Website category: university
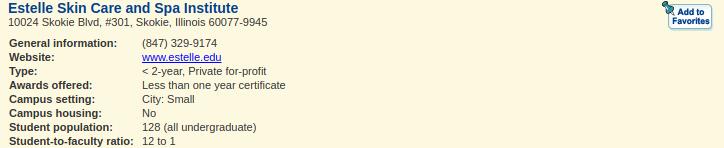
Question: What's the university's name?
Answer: Estelle Skin Care and Spa Institute

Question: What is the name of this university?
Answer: Estelle Skin Care and Spa Institute

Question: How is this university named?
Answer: Estelle Skin Care and Spa Institute

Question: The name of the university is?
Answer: Estelle Skin Care and Spa Institute

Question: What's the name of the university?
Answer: Estelle Skin Care and Spa Institute

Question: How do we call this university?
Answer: Estelle Skin Care and Spa Institute

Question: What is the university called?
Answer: Estelle Skin Care and Spa Institute

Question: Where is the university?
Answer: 10024 Skokie Blvd, #301, Skokie, Illinois 60077-9945

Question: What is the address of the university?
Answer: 10024 Skokie Blvd, #301, Skokie, Illinois 60077-9945

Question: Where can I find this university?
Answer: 10024 Skokie Blvd, #301, Skokie, Illinois 60077-9945

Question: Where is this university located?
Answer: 10024 Skokie Blvd, #301, Skokie, Illinois 60077-9945

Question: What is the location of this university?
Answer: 10024 Skokie Blvd, #301, Skokie, Illinois 60077-9945

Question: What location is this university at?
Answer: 10024 Skokie Blvd, #301, Skokie, Illinois 60077-9945

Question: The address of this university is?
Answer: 10024 Skokie Blvd, #301, Skokie, Illinois 60077-9945

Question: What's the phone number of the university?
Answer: (847) 329-9174

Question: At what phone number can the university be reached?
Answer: (847) 329-9174

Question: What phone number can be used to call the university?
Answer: (847) 329-9174

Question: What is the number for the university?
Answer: (847) 329-9174

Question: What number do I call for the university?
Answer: (847) 329-9174

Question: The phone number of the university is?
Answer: (847) 329-9174

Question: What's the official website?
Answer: www.estelle.edu

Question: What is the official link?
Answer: www.estelle.edu

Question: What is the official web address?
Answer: www.estelle.edu

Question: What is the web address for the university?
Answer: www.estelle.edu

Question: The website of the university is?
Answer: www.estelle.edu

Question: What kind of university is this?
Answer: < 2-year, Private for-profit

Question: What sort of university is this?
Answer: < 2-year, Private for-profit

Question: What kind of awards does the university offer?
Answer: Less than one year certificate

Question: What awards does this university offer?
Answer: Less than one year certificate

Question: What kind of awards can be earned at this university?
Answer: Less than one year certificate

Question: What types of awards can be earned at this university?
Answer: Less than one year certificate

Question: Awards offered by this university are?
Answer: Less than one year certificate

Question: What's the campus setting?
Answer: City: Small

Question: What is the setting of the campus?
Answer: City: Small

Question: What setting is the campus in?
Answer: City: Small

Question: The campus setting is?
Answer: City: Small

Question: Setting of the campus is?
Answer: City: Small

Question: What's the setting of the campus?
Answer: City: Small

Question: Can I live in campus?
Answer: No

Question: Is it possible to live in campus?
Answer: No

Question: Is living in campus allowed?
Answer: No

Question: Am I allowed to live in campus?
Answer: No

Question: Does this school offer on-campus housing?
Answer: No

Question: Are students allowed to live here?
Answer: No

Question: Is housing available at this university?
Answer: No

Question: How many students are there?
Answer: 128 (all undergraduate)

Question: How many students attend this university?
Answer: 128 (all undergraduate)

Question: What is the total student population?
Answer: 128 (all undergraduate)

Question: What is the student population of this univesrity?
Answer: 128 (all undergraduate)

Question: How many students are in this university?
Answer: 128 (all undergraduate)

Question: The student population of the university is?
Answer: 128 (all undergraduate)

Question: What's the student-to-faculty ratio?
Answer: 12 to 1

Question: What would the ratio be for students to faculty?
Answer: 12 to 1

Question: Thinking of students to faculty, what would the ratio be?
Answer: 12 to 1

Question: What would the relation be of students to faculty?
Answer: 12 to 1

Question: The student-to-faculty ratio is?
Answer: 12 to 1

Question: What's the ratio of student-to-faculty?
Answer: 12 to 1

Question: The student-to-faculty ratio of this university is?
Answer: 12 to 1